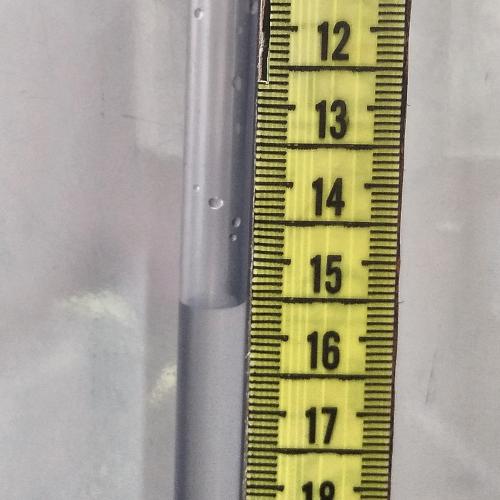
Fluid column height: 15.6 cm